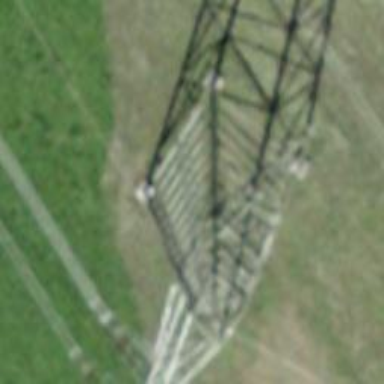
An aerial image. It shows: Three power lines with cables.